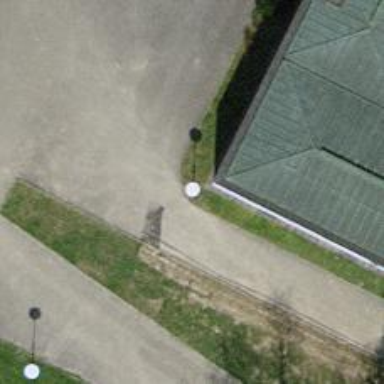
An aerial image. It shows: Support pole.